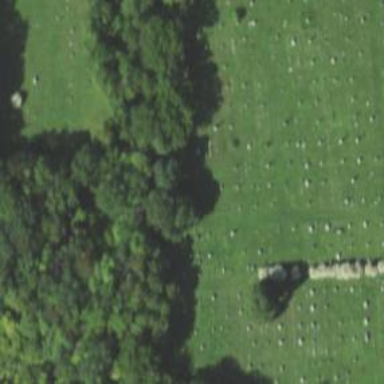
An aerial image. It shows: Cemetery.